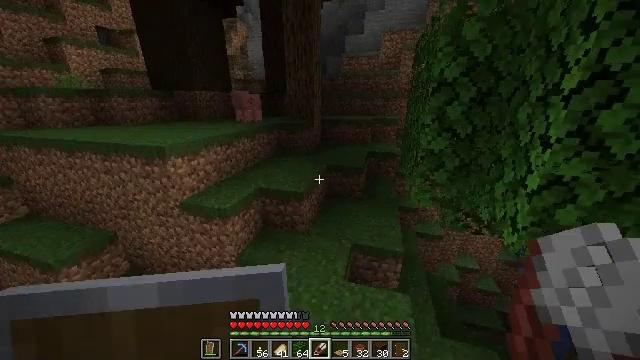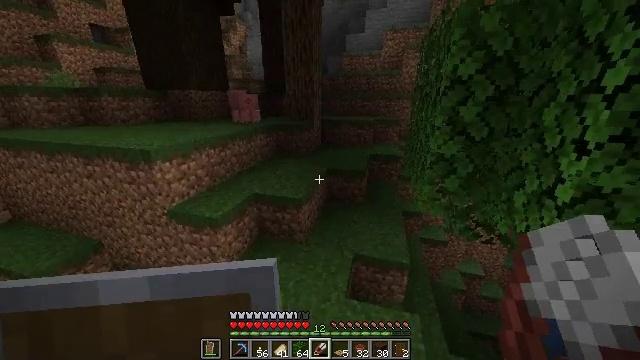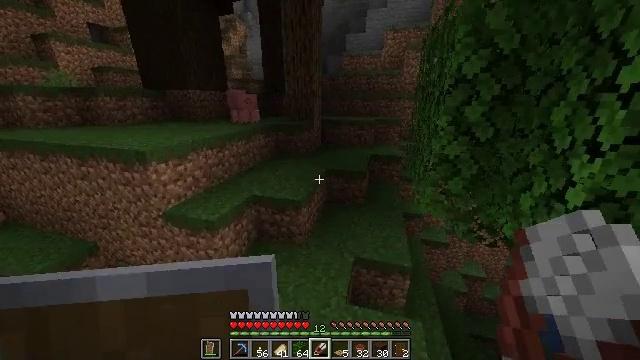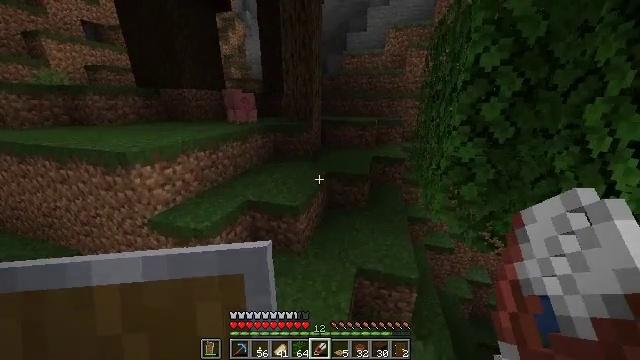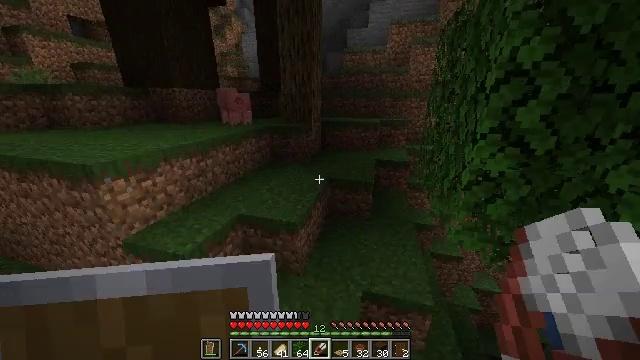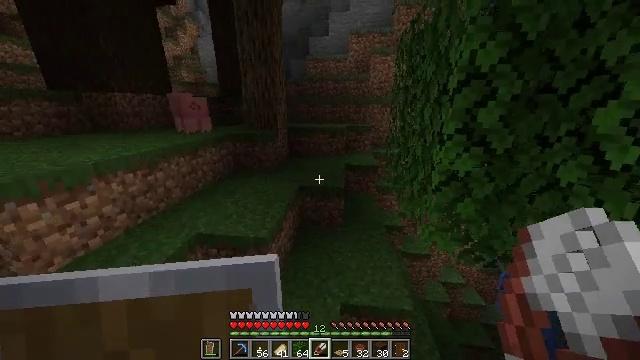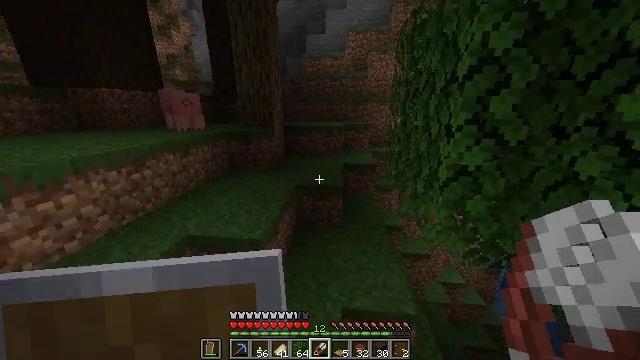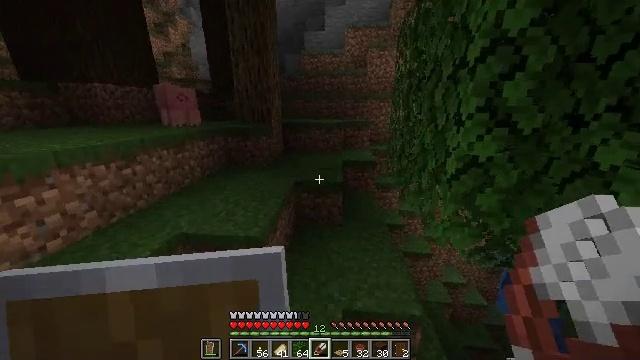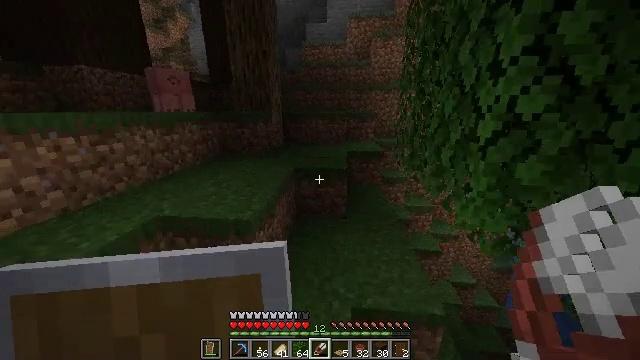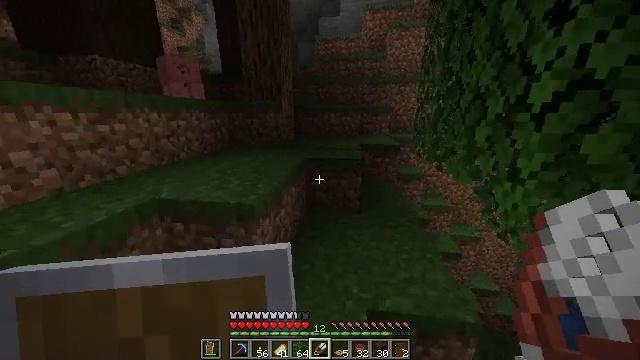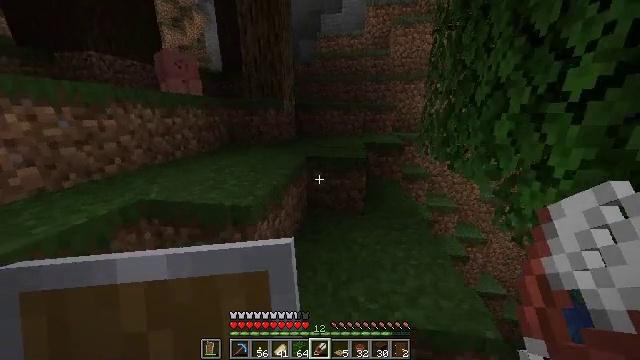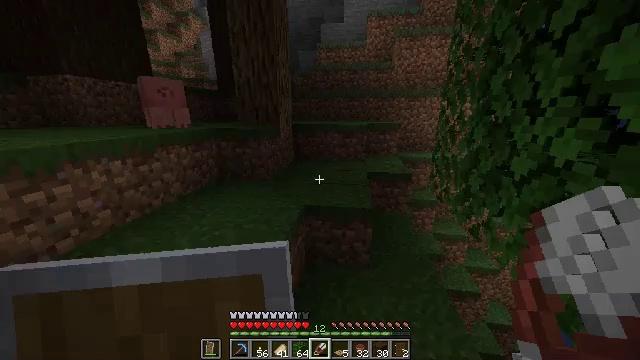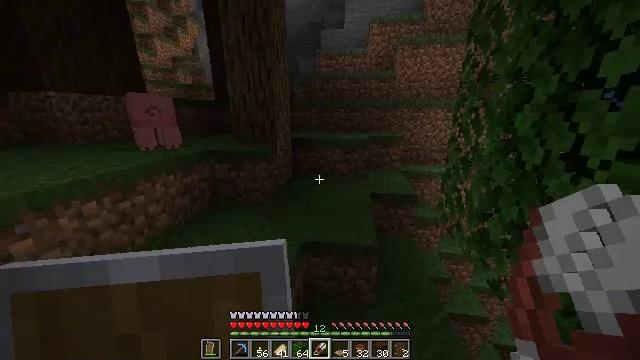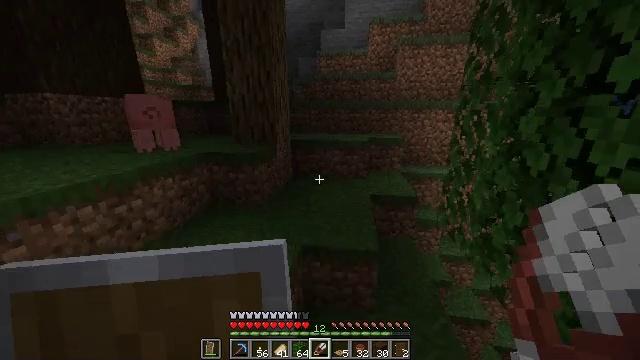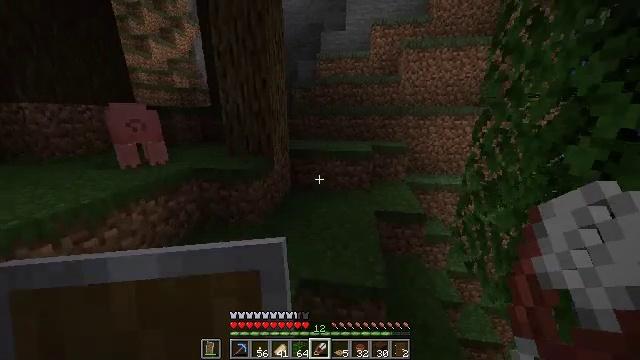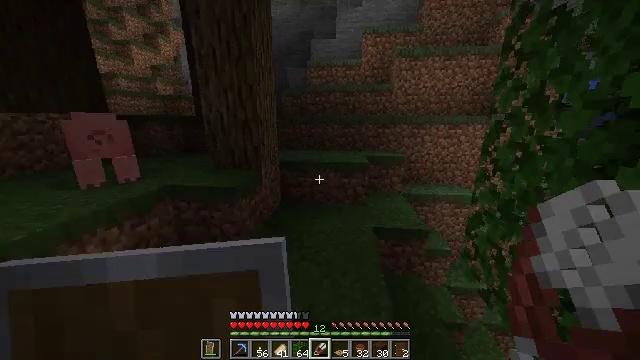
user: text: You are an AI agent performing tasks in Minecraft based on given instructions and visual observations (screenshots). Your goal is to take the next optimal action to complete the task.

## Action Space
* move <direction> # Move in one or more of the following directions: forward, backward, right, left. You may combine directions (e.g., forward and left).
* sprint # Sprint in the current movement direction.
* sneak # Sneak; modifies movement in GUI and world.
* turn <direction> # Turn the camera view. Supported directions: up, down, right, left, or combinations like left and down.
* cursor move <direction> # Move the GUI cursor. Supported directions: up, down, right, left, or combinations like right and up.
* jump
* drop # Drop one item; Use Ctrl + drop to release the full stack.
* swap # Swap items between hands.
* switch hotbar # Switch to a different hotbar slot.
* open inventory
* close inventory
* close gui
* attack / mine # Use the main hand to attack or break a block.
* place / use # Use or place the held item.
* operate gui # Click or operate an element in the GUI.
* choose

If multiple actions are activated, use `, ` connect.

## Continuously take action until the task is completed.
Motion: motion action
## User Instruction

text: Gather azure bluet from the ground.
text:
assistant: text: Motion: move forward
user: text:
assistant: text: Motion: move forward
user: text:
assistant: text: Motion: move forward
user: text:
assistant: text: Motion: move forward
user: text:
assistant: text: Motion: move forward, turn right and up
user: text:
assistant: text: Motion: move forward
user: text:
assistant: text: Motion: move forward, jump
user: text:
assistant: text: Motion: move forward, jump
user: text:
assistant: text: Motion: move forward, turn left, jump
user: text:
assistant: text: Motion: move forward, jump
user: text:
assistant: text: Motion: move forward, jump
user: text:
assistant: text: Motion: move forward, jump
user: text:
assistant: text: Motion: move forward, jump
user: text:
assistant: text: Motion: move forward and move left, jump
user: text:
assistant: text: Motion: move forward and move left, turn right and up, jump
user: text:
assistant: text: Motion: move forward and move left, turn right and up, jump
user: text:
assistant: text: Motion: move forward and move left, turn right, jump
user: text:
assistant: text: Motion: move forward, turn right
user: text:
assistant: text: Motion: move forward, turn right and up
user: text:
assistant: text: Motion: move forward, turn up
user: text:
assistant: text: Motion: move forward, turn up
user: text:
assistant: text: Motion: move forward, turn up
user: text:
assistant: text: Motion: move forward, turn up, jump
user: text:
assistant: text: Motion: move forward, turn up, jump
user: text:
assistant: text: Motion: move forward, jump
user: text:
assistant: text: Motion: move forward, turn left, jump
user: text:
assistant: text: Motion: move forward, turn left and down, jump
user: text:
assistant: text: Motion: move forward, turn left and down, jump
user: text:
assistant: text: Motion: move forward and move left, turn left, jump
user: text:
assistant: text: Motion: move forward and move left, turn left and up, jump